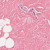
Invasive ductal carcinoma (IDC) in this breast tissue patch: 0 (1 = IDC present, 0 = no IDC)